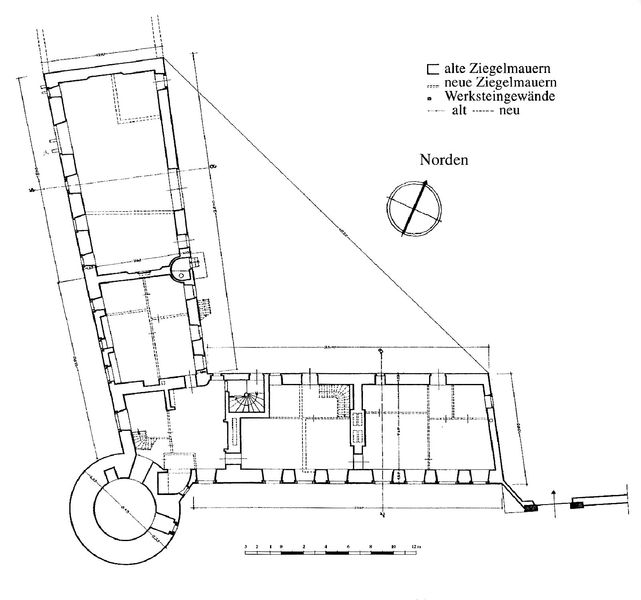
Titel: Schloss Hambach bei Jülich
Standort: Hambach (EU - D - RP)
Schlagwörter: weiß, fenster, raum, schwarz, skizze, tür, zeichnung, zimmer, anlage, gebäude, haus, schloss, alt, architektur, norden, kreis, rund, turm, schrift, ecke, türen, mauer, ziegel, linien, material, treppe, durchgang, umriss, aufsicht, wände, ruine, gewölbe, burg, kloster, draufsicht, räume, entwurf, neu, karte, ziegelsteine, maison, mauern, plan, wendeltreppe, rundung, grundriss, massstab, bauplan, winkel, ziegelmauer, lageplan, architecture, maß, gewände, technisch, palais, himmelsrichtung, windrose, unterteilung, größe, ziegelmauern, kompass, werkstein, salle, durchmesser, baumaterial, nordpfeil, grundmauern, nordung, himmelsriechtung, division, salles, ziegelmeuern, werksteingewände, raume, baumaterual